Field crop: maize
Growth stage: 2
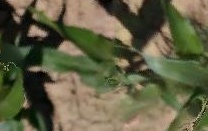
Species: maize